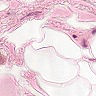
Metastatic tissue present: no